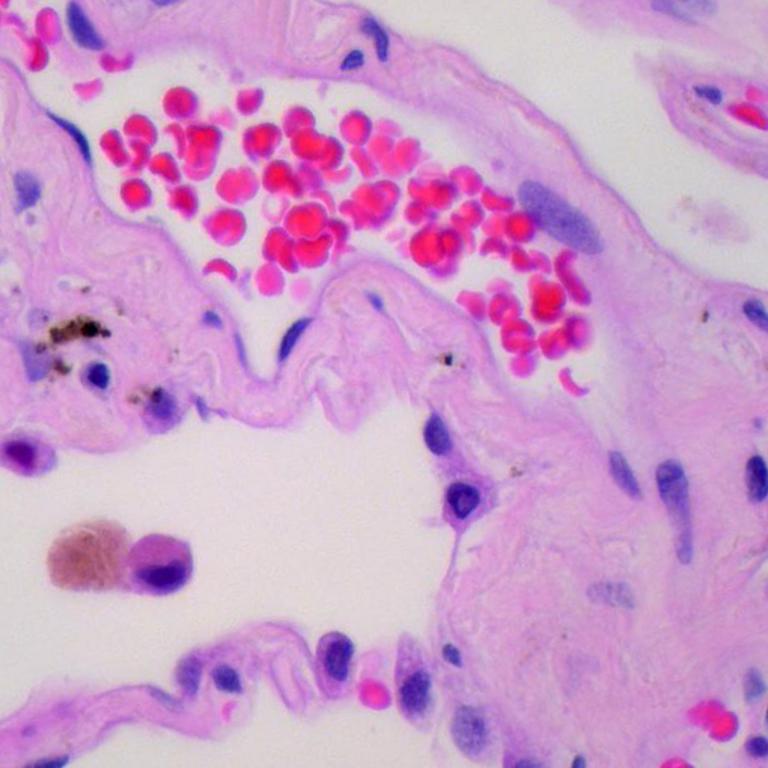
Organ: lung
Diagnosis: benign